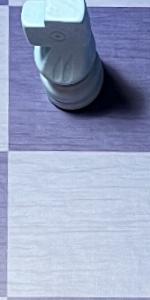
Label: Empty